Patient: sex M, age 76
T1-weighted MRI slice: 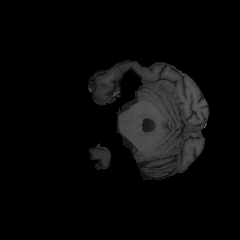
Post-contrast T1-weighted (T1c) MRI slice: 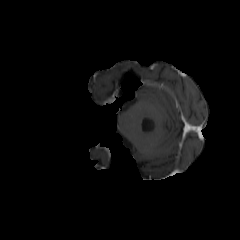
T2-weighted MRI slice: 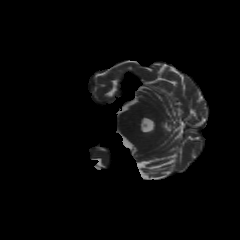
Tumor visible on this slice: no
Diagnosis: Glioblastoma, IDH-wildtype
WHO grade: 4